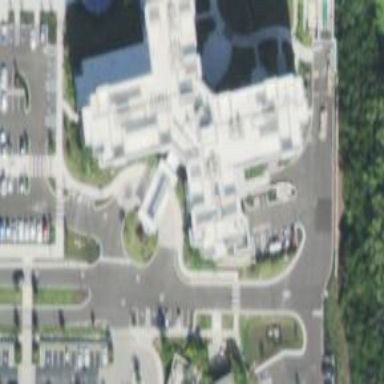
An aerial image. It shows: Healthcare clinic.